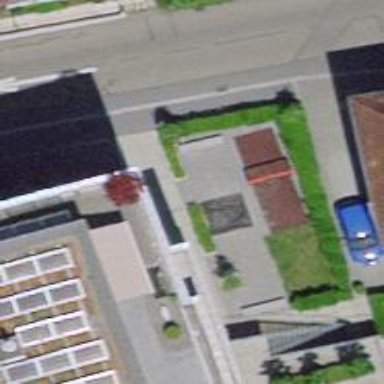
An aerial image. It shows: Bench.